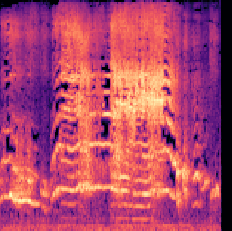
Sound class: Baby cry